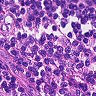
Metastatic tissue present: no